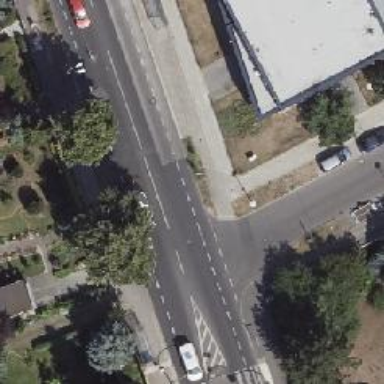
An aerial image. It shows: Unmarked crossing on the road.